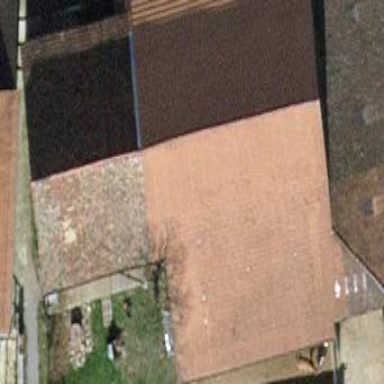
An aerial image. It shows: Farm building with gabled roof.